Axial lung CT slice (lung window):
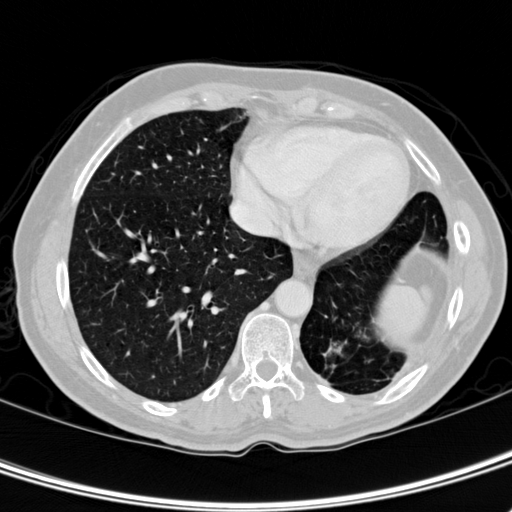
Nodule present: no